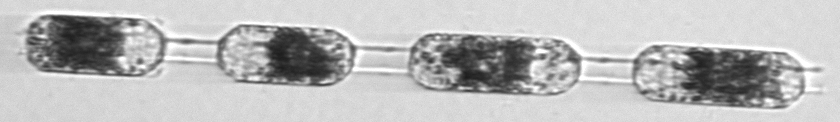
Label: Hemiaulus